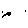
Label: cat